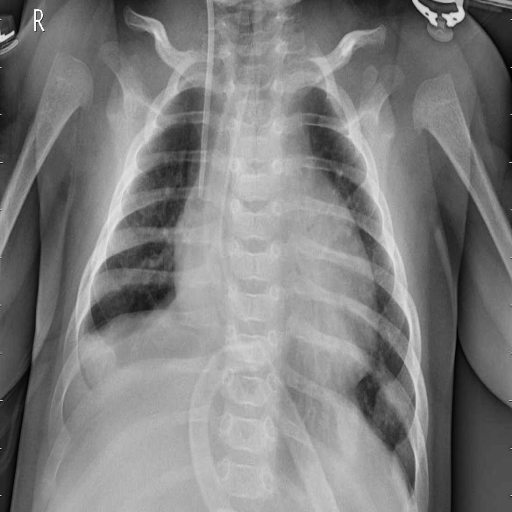
Finding: PNEUMONIA